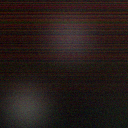
Screen state: off